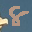
Label: 8